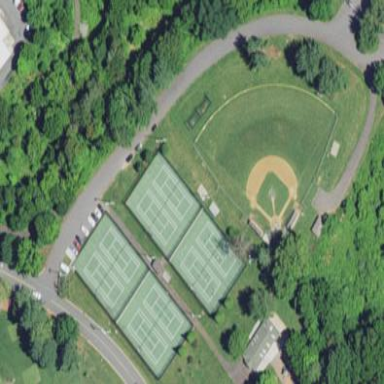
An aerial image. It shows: Sports ground designated for tennis and pickleball.